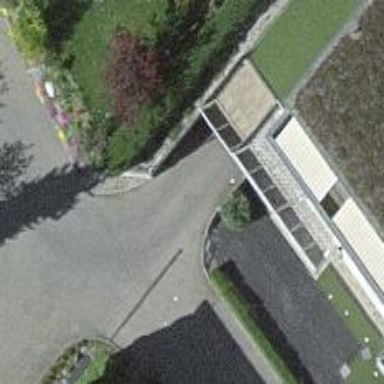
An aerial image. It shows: Parking entrance.